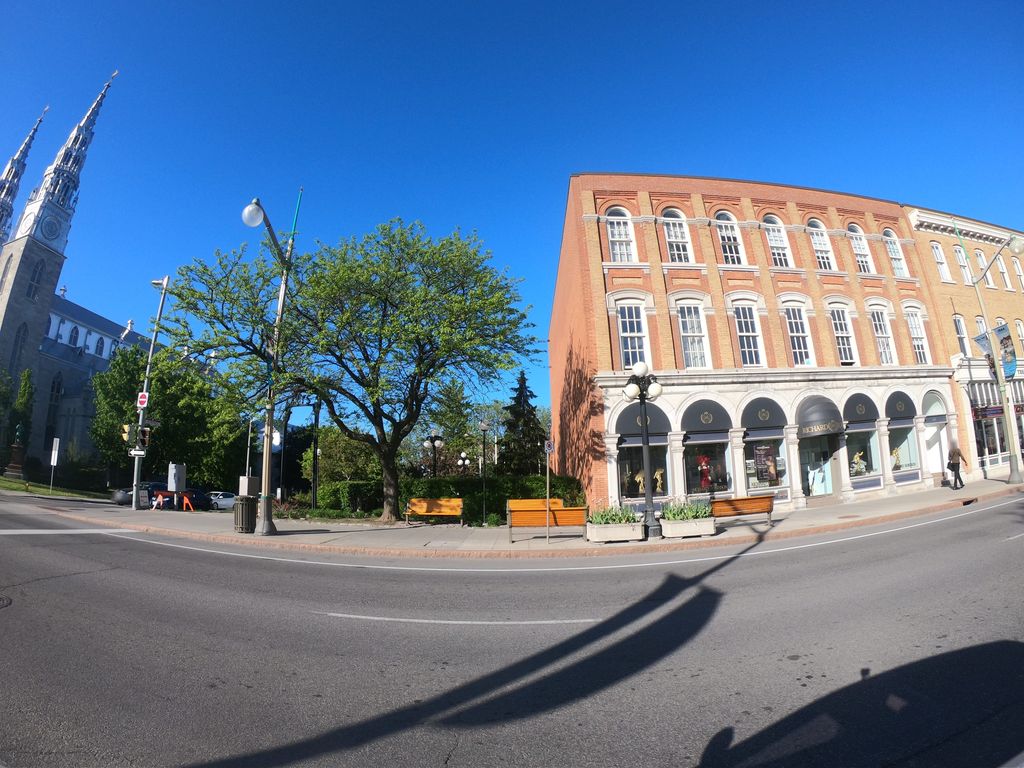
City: ottawa-gatineau